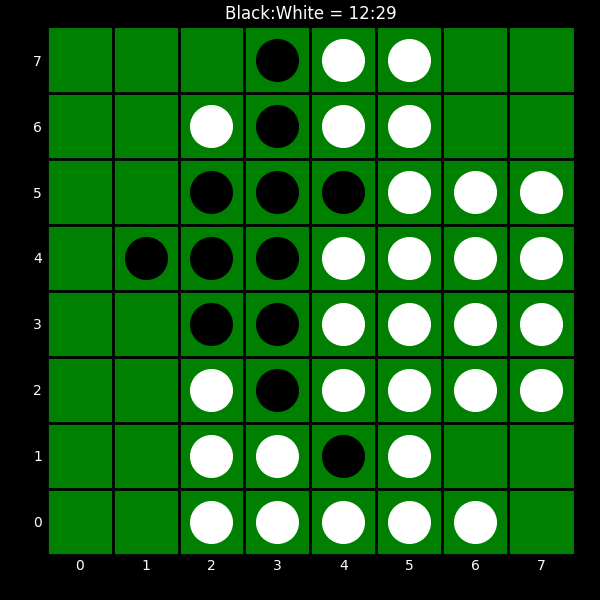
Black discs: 12
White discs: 29